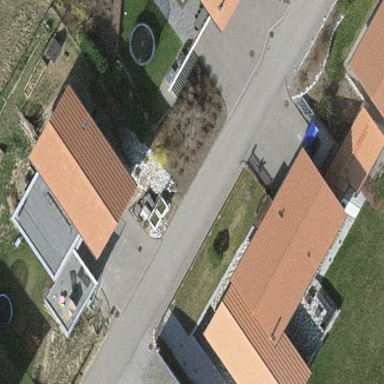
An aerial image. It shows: Building with roof made of roof tiles.